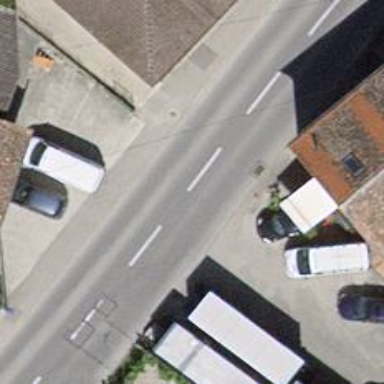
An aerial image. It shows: Asphalt footway with unmarked crossing.